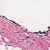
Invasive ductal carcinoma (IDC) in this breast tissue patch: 0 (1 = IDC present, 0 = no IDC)